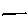
Label: line